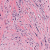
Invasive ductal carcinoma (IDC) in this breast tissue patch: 1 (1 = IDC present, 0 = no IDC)